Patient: sex M, age 32
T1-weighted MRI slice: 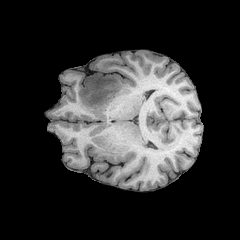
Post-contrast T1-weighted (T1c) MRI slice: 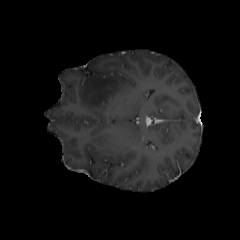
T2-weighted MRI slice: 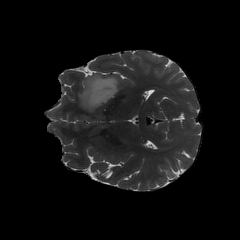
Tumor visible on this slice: yes
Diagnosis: Astrocytoma, IDH-mutant
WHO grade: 2